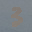
Label: 3